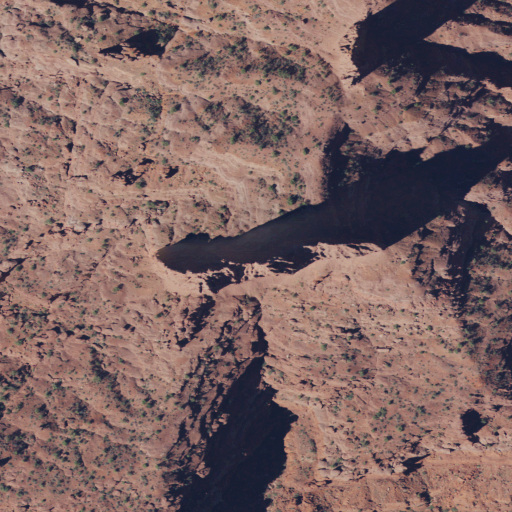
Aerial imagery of mountain in Utah named Titan Tower containing shrub, barren land, and evergreen forest